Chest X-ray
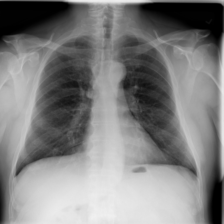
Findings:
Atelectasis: negative
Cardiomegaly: negative
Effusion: negative
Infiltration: positive
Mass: negative
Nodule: negative
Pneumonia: negative
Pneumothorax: negative
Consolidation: negative
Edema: negative
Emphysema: negative
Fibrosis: negative
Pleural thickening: negative
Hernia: negative